Question: I've already read <URL> and other ones but no one solved my problem.
I've removed all that I could and narrowed down to one field: adresses.
When I try to follow <URL>, everything works fine if I follow it, starting from a fresh new project. But when I do it by hand in my other project, I get this error:
"Catchable Fatal Error: Argument 1 passed to BN\Bundle\MyBundle\Entity\PersonTeacher::addAdresse() must be an instance of BN\Bundle\MyBundle\Entity\Adresse, array given in C:\Users\Olivier\PhpstormProjects\My\My\src\BN\Bundle\MyBundle\Entity\PersonTeacher.php line 111".
Heres the stacktrace:

Here's my code, where I've remove properties that work:
---
My controller:
'''
<?php
namespace BN\Bundle\MyBundle\Controller;
use BN\Bundle\MyBundle\Entity\PersonTeacher;
use BN\Bundle\MyBundle\Entity\Adresse;
use BN\Bundle\MyBundle\Form\Type\AdresseType;
use Symfony\Component\DependencyInjection\ContainerAware;
use Symfony\Component\HttpFoundation\Request;
use Symfony\Component\HttpFoundation\RedirectResponse;
use Symfony\Bundle\FrameworkBundle\Controller\Controller;
class RegistrationController extends Controller
{
public function registerTeacherAction(Request $request)
{
$person = new PersonTeacher();
$form = $this->createFormBuilder($person)
->add('adresses', 'collection',
array(
'type' => new AdresseType(),
'allow_add' => true,
'by_reference' => false,
)
)
->getForm();
$form->handleRequest($request);
if ($form->isValid()) {
/**/
}
return $this->render('BNMyBundle:Registration:person_teacher.form.html.twig', array(
'form' => $form->createView(),
));
}
}
'''
---
My Entity PersonTeacher:
'''
<?php
namespace BN\Bundle\MyBundle\Entity;
use Doctrine\ORM\Mapping as ORM;
/**
* @ORM\Entity
* @ORM\Table(name="person_teacher")
* @ORM\Entity(repositoryClass="BN\Bundle\MyBundle\Repository\PersonTeacherRepository")
* @ORM\HasLifecycleCallbacks()
*/
class PersonTeacher extends Person
{
/**
* @ORM\Id
* @ORM\Column(type="integer")
* @ORM\GeneratedValue(strategy="AUTO")
*/
protected $id;
/*--------- snap ---------*/
/**
* @ORM\ManyToMany(
* targetEntity="Adresse",
* inversedBy="personsTeacher",
* cascade={"persist"}
* )
* @ORM\JoinTable(name="person_teacher_adresse")
**/
private $adresses;
/*--------- snap ---------*/
public function addAdresse(\BN\Bundle\MyBundle\Entity\Adresse $adresse) {
$this->adresses[] = $adresse;
return $this;
}
public function removeAdresse(\BN\Bundle\MyBundle\Entity\Adresse $adresse) {
$this->adresses->removeElement($adresse);
}
public function getAdresses() {
return $this->adresses;
}
/*--------- snap ---------*/
public function __construct() {
parent::__construct();
$this->adresses = new \Doctrine\Common\Collections\ArrayCollection();
}
}
'''
---
Hints
NB: I've checked that the form is properly sent, that the information are properly formatted, and I've done step by step debugging with xdebug, but it's too complex for me (yet) to see what I am missing.
It's a problem with the ''collection'' type: if I remove ''by_reference' => false', then it works.... only if I do not persist it.
If I try to persist it with this code:
'''
$form->handleRequest($request);
if ($form->isValid()) {
$person=$form->getData();
$em = $this->getDoctrine()->getManager();
$em->persist($person);
$em->flush();
}
'''
Then I get this error:
Warning: spl_object_hash() expects parameter 1 to be object, array given in (projectpath)\vendor\doctrine\orm\lib\Doctrine\ORM\UnitOfWork.php line 1572
Why?
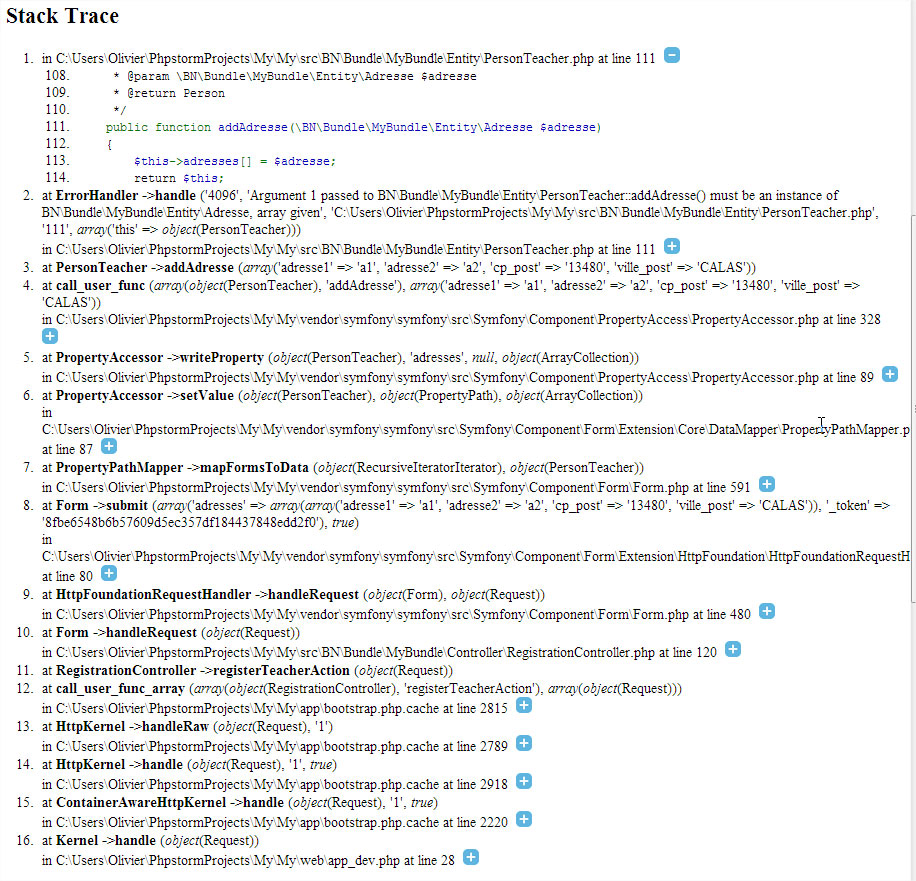
Answer: I've found it.
The problem was in my 'FormType' 'AddressType.php' file: the function 'setDefaultOptions()' was missing. Everything was okay, but this function ir if you want doctrine to be able to convert the incoming fields into a specific class.
'''
public function setDefaultOptions(
\Symfony\Component\OptionsResolver\OptionsResolverInterface $resolver
) {
$resolver->setDefaults(array(
'data_class' => 'MyBundle\Entity\Adresse',
));
}
'''
I'm quite angry about the time I've lost with that. You have to know by heart the whole symfony 2 process to solve quickly those kind of problems, or it will take 6 hours like it did to me. Symfony 2 itself is a whole <URL>: you feel like gaining time but you dont. Symfony is supposed to simplify your life, but in the end, to quote Joel Spolsky:
> It's a leaky abstraction: it means that abstractions do not really
simplify our lives as much as they were meant to.
Code generation tools which pretend to abstract out something, like
all abstractions, leak, and the only way to deal with the leaks
competently is to learn about how the abstractions work and what they
are abstracting.